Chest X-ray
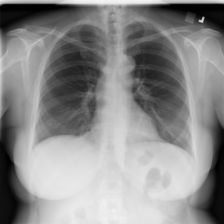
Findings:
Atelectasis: negative
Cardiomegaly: negative
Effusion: negative
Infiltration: negative
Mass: negative
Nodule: negative
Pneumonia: negative
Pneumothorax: negative
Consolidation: negative
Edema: negative
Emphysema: negative
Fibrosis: negative
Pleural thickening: negative
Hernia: negative